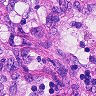
Metastatic tissue present: no